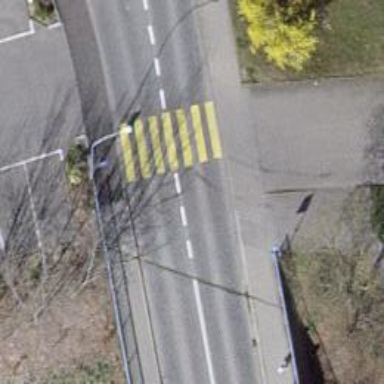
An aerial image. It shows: Zebra crossing on the road.